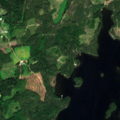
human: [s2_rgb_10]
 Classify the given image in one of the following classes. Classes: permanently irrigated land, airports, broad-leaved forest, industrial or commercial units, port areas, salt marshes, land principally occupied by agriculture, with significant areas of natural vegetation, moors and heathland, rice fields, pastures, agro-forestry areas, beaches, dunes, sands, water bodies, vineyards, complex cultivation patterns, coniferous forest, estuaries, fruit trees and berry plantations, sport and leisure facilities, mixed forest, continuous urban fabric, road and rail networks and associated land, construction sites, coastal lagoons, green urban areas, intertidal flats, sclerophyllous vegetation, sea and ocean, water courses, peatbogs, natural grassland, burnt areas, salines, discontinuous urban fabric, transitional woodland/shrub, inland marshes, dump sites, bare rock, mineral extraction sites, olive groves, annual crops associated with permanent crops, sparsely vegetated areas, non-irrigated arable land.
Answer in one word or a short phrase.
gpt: land principally occupied by agriculture, with significant areas of natural vegetation, coniferous forest, water bodies